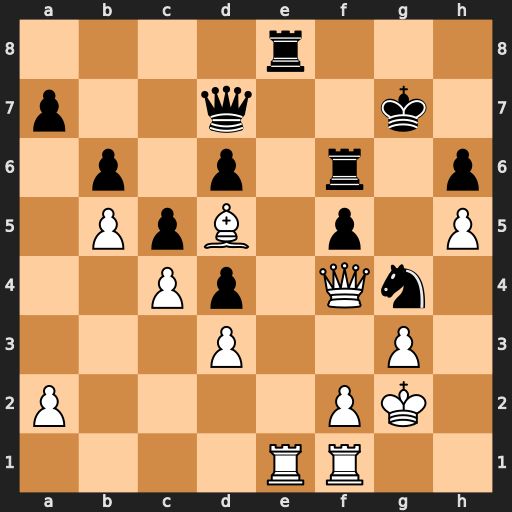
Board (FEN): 4r3/p2q2k1/1p1p1r1p/1PpB1p1P/2Pp1Qn1/3P2P1/P4PK1/4RR2
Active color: w
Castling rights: -
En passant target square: -
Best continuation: Bc6 Rxe1 Bxd7